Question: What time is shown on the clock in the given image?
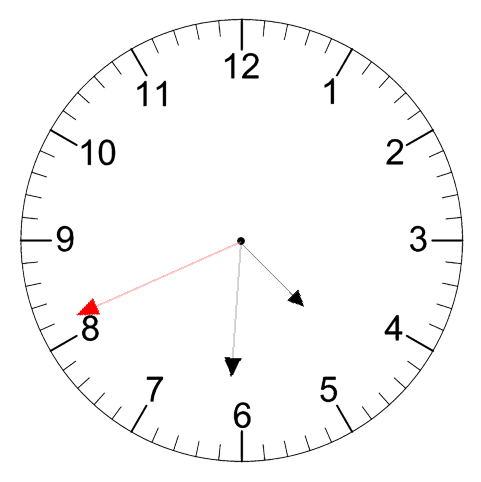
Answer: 04:30:41